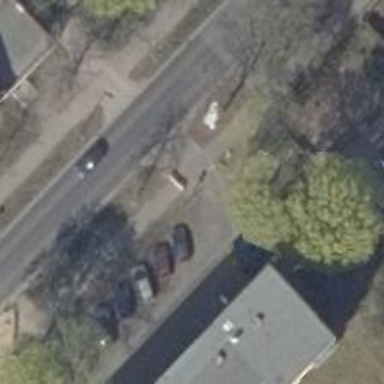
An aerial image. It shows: Concrete driveway designated as service road.